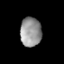
Tissue: lung
Cell type: Endothelial cells
Senescence score: 0.6159
Nuclear area (px): 612
Mean DAPI intensity: 147.585